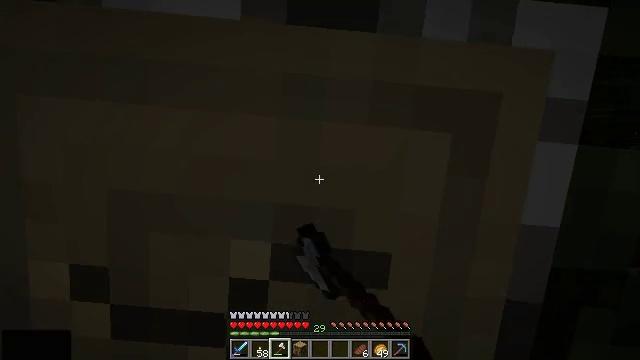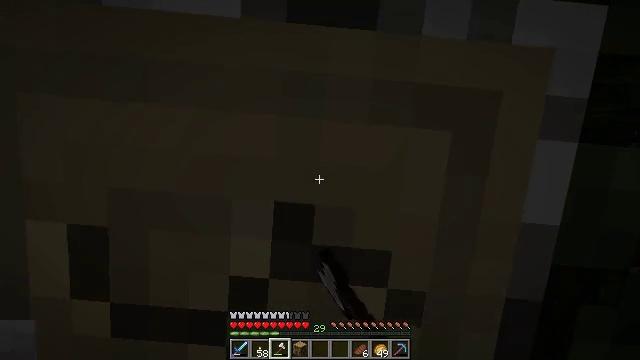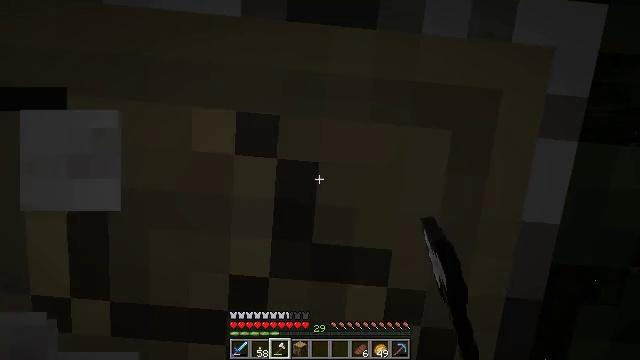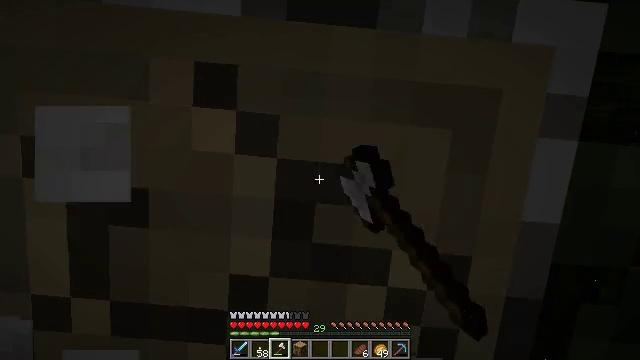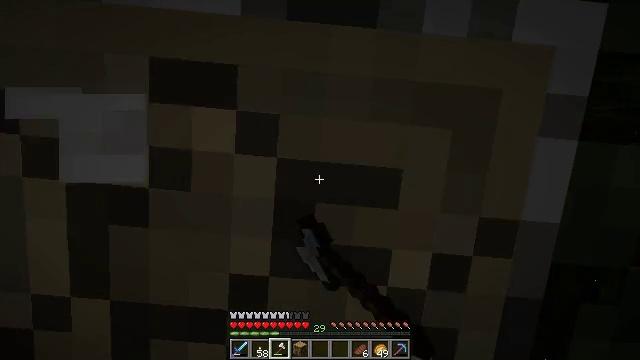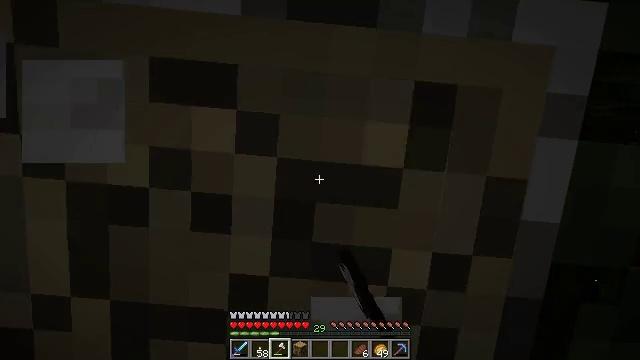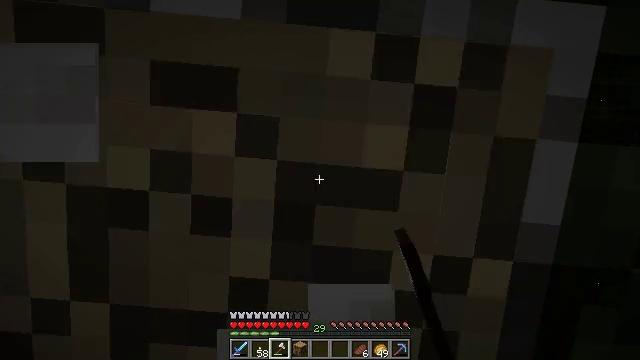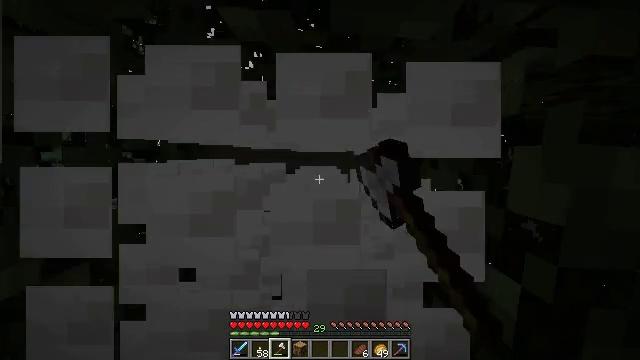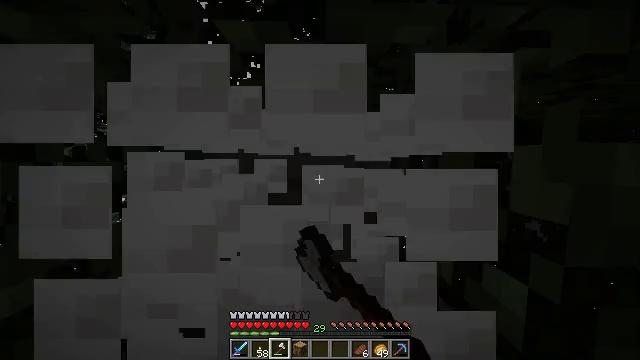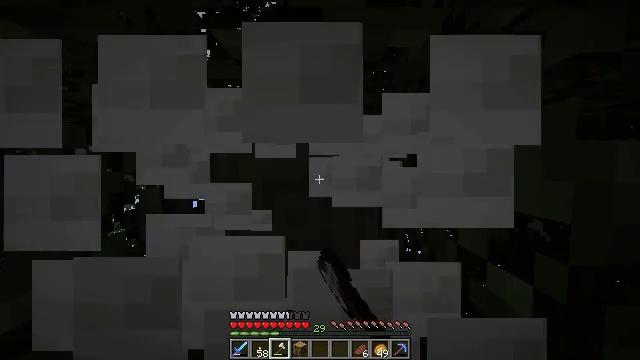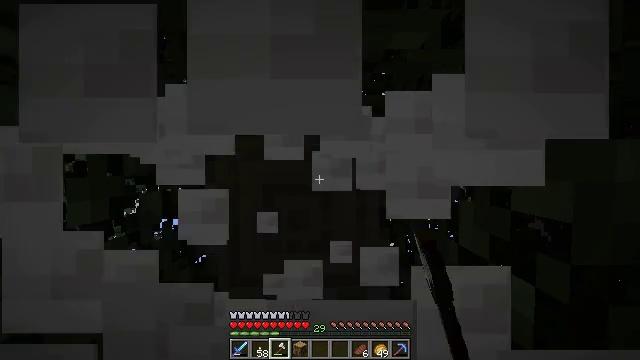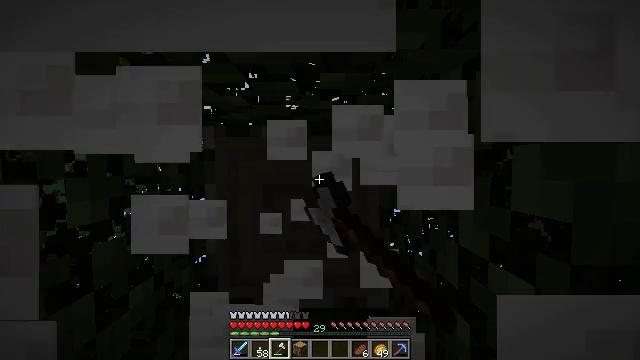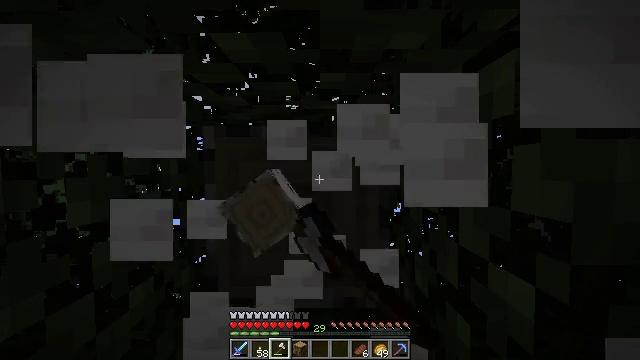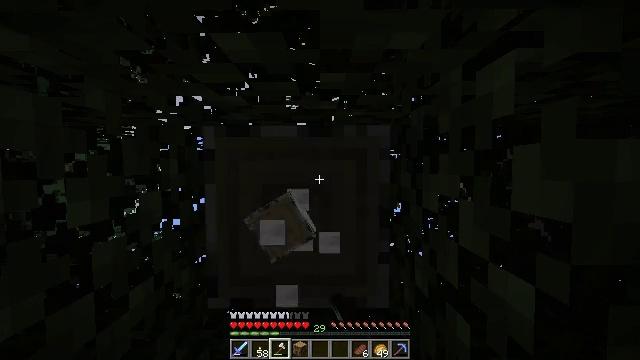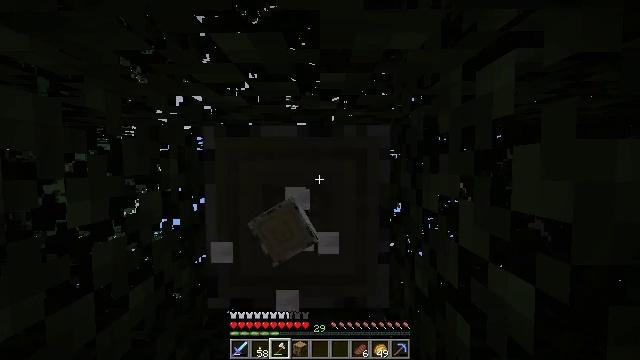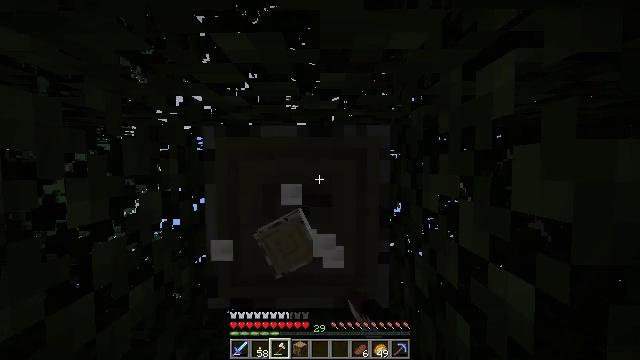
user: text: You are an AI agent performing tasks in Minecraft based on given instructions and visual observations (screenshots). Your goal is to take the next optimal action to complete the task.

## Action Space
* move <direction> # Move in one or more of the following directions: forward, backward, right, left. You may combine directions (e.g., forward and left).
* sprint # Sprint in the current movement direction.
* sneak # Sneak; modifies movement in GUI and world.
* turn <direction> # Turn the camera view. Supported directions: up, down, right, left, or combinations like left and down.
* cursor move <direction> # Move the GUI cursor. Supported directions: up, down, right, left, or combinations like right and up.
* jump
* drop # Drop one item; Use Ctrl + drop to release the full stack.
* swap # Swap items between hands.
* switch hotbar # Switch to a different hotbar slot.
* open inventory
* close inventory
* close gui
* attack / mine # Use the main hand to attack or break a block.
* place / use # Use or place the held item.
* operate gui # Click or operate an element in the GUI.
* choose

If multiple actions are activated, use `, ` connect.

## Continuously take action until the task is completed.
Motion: motion action
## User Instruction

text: Mine the birch log from the tree.
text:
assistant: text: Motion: attack / mine
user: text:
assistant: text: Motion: attack / mine
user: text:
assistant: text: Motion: attack / mine
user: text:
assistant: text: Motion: attack / mine
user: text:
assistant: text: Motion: attack / mine
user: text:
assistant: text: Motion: attack / mine
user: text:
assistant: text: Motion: turn left and up, attack / mine
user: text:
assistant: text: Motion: turn left and up, attack / mine
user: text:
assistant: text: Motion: turn left and up, attack / mine
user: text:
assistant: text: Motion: attack / mine
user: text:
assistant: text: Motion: attack / mine
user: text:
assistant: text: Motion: attack / mine
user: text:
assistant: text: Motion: attack / mine
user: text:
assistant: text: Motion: attack / mine
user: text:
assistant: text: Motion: attack / mine
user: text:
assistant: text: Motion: attack / mine
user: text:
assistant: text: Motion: attack / mine
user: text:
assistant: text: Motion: attack / mine
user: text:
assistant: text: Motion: attack / mine
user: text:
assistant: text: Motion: attack / mine
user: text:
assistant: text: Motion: attack / mine
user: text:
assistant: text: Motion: attack / mine
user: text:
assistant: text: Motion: attack / mine
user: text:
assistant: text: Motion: attack / mine
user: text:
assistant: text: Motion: attack / mine
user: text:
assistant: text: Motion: attack / mine
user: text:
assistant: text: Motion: attack / mine
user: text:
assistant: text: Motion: attack / mine
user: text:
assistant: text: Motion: attack / mine
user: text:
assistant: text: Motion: attack / mine